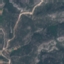
Land use / land cover: HerbaceousVegetation